九年级 · 解析几何
比章算术》是我国古代著名数学经典, 其中对勾股定理的论述比西方早一千多年.其中有这样一个问题: “今有圆材埋在壁中, 不知大小, 以锯锯之, 深一寸, 锯道长一尺. 问径几何? ” 其意为:今有一圆柱形木材, 埋在墙壁中, 不知其大小用锯去锯该材料, 锯口深 1 寸, 锯道长 1 尺, 如图, 已知弦 $A B=1$ 尺, 弓形高 $C D=1$ 寸(注: 1 尺=10寸), 问这块圆柱形木材的直径是 $($ )

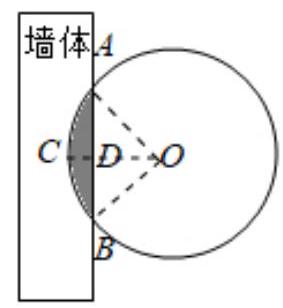
A. 13 寸
B. 6.5 寸
C. 26 寸
D. 20 寸

答案: C
解析: 解: 设 $\odot O$ 的半径为 $r$.

在Rt $\triangle A D O$ 中, $A D=5, O D=r-1, O A=r$,

则有 $r^{2}=5^{2}+(r-1)^{2}$,

解得 $r=13$,

$\therefore \odot O$ 的直径为 26 寸,

故选: $C$.

设 $\odot O$ 的半径为 $r$.在 $R t \triangle A D O$ 中, $A D=5, O D=r-1, O A=r$, 则有 $r^{2}=5^{2}+(r-1)^{2}$, 解方程即

可;

本题考查垂径定理、勾股定理等知识, 解题的关键是学会利用参数构建方程解决问题, 属于中考常考题型.